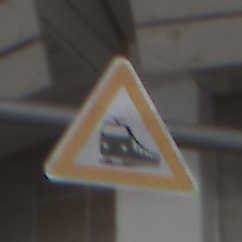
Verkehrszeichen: Bahnuebergang
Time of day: MorningAfternoon
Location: Roofed (Urban)
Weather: PartlyCloudy
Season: NotSpecified
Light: Natural